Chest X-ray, PA view. Patient: 59 years old, sex F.
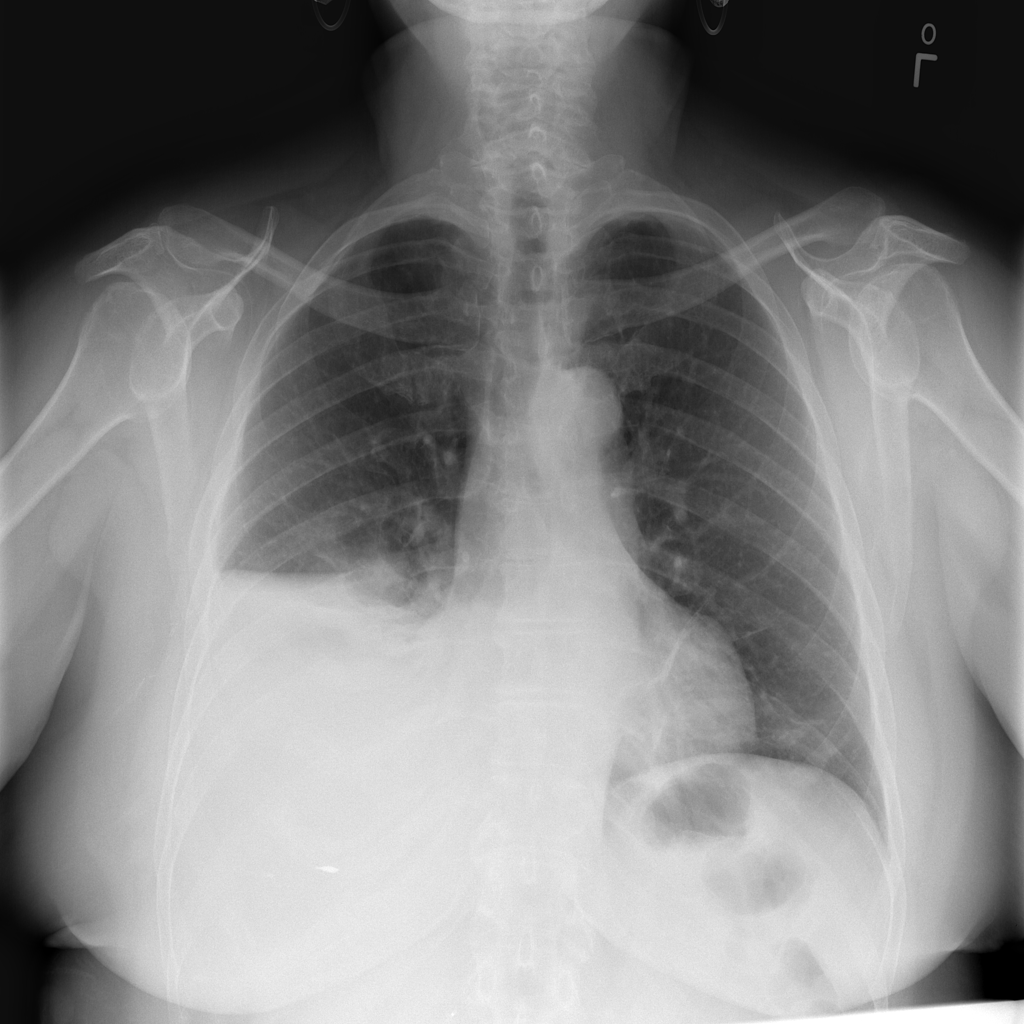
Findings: Atelectasis, Effusion